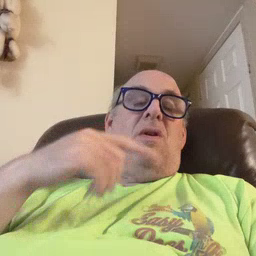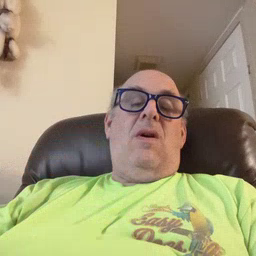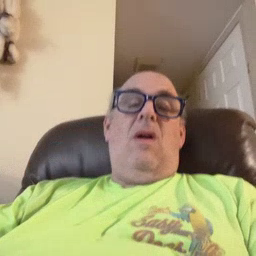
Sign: cheek